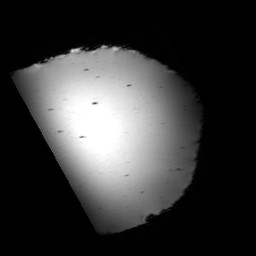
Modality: SWI
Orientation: sagittal
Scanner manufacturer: siemens
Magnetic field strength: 3 T
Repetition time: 0.03 s
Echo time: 0.02 s